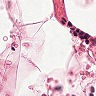
Metastatic tissue present: no